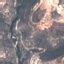
Land use / land cover: HerbaceousVegetation